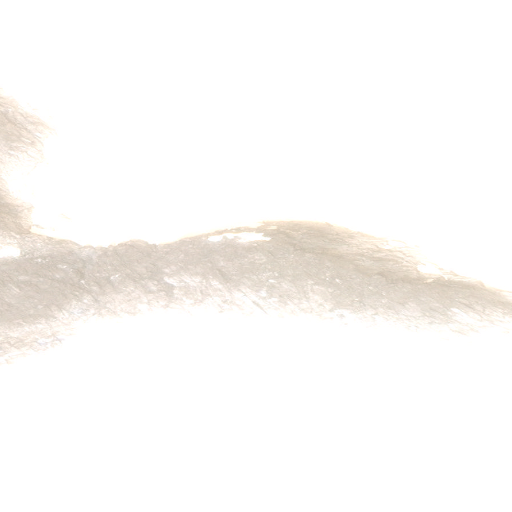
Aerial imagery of ridge(s) in Alaska named Ivy Ridge containing only unknown